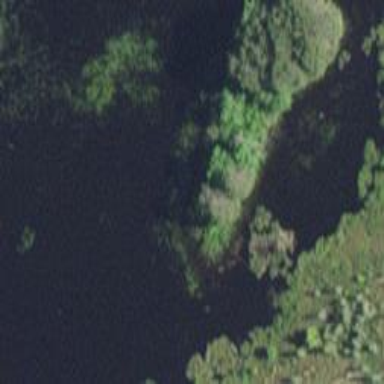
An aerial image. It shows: Bog wetland.